Field crop: tomato
Growth stage: 2
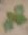
Species: solanum